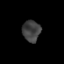
Tissue: prostate
Cell type: T cells
Senescence score: 0.7532
Nuclear area (px): 374
Mean DAPI intensity: 64.225